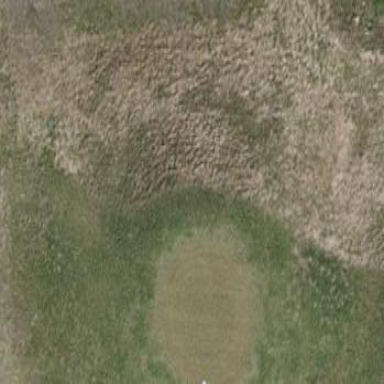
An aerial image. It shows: Grass area designated as golf tee.